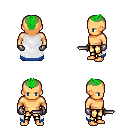
a pixel art fantasy rpg character, male body template, human, tanned skin, white trimmed cape, gold greaves, green short mohawk hairstyle, metal gloves, dagger, four views (front, back, left, right), 2x2 character sprite sheet, small pixel art, hard edges, no anti-aliasing